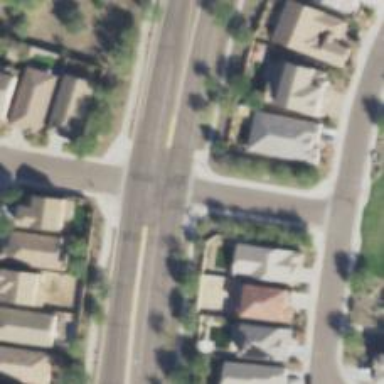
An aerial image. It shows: Asphalt road in residential area.